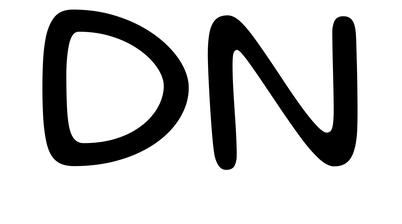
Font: Gluten_Light